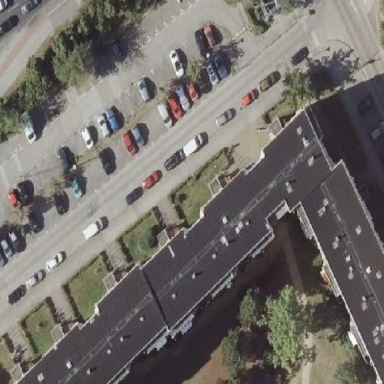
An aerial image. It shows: Part of building.